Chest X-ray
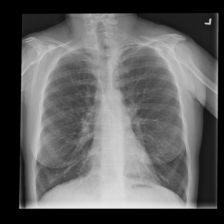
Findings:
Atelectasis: negative
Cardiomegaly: negative
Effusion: negative
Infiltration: negative
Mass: negative
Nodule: negative
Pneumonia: negative
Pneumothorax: negative
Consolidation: negative
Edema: negative
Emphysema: negative
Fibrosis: negative
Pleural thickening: negative
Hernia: negative